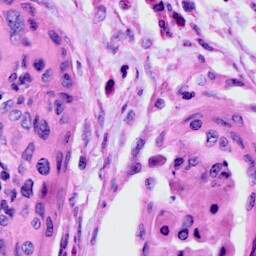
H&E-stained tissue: Cervix